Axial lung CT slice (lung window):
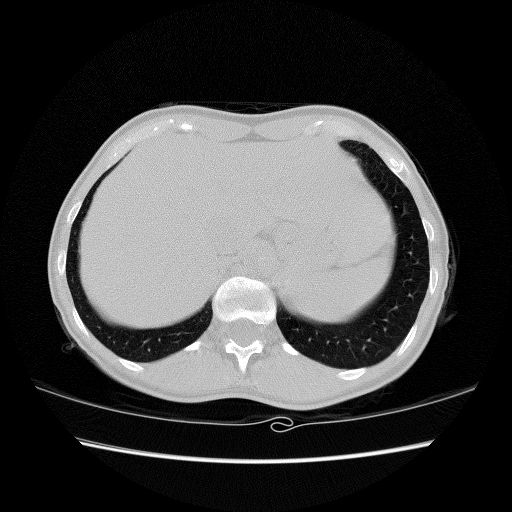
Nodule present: no